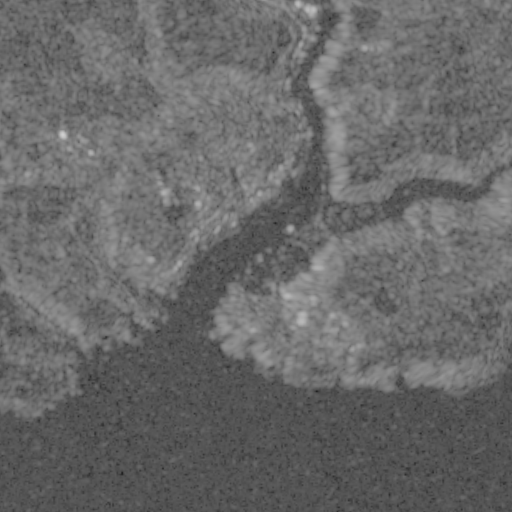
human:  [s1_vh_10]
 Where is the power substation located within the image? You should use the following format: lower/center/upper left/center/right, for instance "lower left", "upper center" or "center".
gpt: The power substation is located in the upper left of the image.
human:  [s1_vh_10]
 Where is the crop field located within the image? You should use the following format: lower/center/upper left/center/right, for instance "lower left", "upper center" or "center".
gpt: There is no crop field in the image.

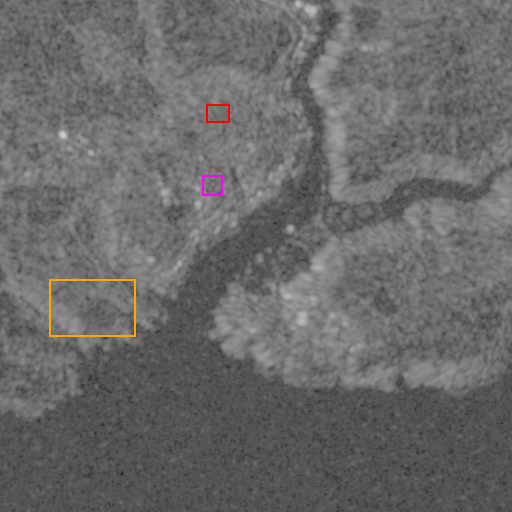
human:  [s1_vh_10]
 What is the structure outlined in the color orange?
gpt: The structure outlined in orange is a crop field.
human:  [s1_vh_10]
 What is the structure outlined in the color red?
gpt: The structure outlined in red is a park.
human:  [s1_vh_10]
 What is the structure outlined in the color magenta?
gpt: The structure outlined in magenta is a parking lot.
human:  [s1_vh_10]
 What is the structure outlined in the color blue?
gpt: There is no blue outline.